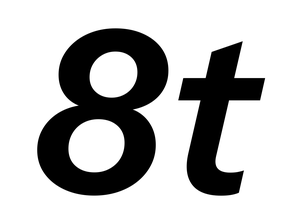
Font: InstrumentSans-Italic_SemiBold_Italic